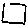
Label: square